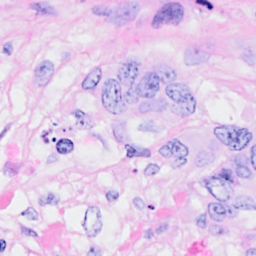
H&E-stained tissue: Breast